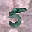
Label: 5